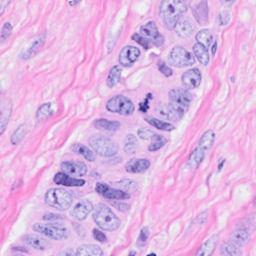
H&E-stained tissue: Breast